Question: I've created this arc chart. I'd like to animate the labels better, have them tween with the arc animations. I've placed the labels inside to avoid being covered up.
<URL>

'''
var arcGenerator = {
radius: 100,
oldData: "",
init: function(data){
var clone = jQuery.extend(true, {}, data);
this.oldData = this.setData(clone, false);
this.setup(this.setData(data, true));
},
update: function(data){
var clone = jQuery.extend(true, {}, data);
this.animate(this.setData(data, true));
this.oldData = this.setData(clone, false);
},
animate: function(data){
var that = this;
var chart = d3.select(".arcchart");
that.generateArcs(chart, data);
},
setData: function(data, isSorted){
var diameter = 2 * Math.PI * this.radius;
var localData = new Array();
var displacement = 0;
var oldBatchLength = 0;
$.each(data, function(index, value) {
var riseLevels = value.segments;
var riseLevelCount = riseLevels.length;
if(oldBatchLength !=undefined){
displacement+=oldBatchLength;
}
var arcBatchLength = 2*Math.PI;
var arcPartition = arcBatchLength/riseLevelCount;
$.each(riseLevels, function( ri, value ) {
var startAngle = (ri*arcPartition);
var endAngle = ((ri+1)*arcPartition);
if(index!=0){
startAngle+=displacement;
endAngle+=displacement;
}
riseLevels[ri]["startAngle"] = startAngle;
riseLevels[ri]["endAngle"] = endAngle;
});
oldBatchLength = arcBatchLength;
localData.push(riseLevels);
});
var finalArray = new Array();
$.each(localData, function(index, value) {
$.each(localData[index], function(i, v) {
finalArray.push(v);
});
});
return finalArray;
},
generateArcs: function(chart, data){
var that = this;
//_arc paths
//append previous value to it.
$.each(data, function(index, value) {
if(that.oldData[index] != undefined){
data[index]["previousEndAngle"] = that.oldData[index].endAngle;
}
else{
data[index]["previousEndAngle"] = 0;
}
});
var arcpaths = that.arcpaths.selectAll("path")
.data(data);
arcpaths.enter().append("svg:path")
.attr("class", function(d, i){
return d.machineType;
})
.style("fill", function(d, i){
return d.color;
})
.transition()
.ease("elastic")
.duration(750)
.attrTween("d", arcTween);
arcpaths.transition()
.ease("elastic")
.style("fill", function(d, i){
return d.color;
})
.duration(750)
.attrTween("d",arcTween);
arcpaths.exit().transition()
.ease("bounce")
.duration(750)
.attrTween("d", arcTween)
.remove();
function arcTween(b) {
var prev = JSON.parse(JSON.stringify(b));
prev.endAngle = b.previousEndAngle;
var i = d3.interpolate(prev, b);
return function(t) {
return that.getArc()(i(t));
};
}
//_arc paths
var r = that.radius - 50;
var ir = that.radius + 90;
//__labels
var labels = that.labels.selectAll("text")
.data(data);
labels.enter()
.append("text")
.attr("text-anchor", "middle")
labels
.attr("x", function(d) {
var a = d.startAngle + (d.endAngle - d.startAngle)/2 - Math.PI/2;
d.cx = Math.cos(a) * (ir+((r-ir)/2));
return d.x = Math.cos(a) * (r + 20);
})
.attr("y", function(d) {
var a = d.startAngle + (d.endAngle - d.startAngle)/2 - Math.PI/2;
d.cy = Math.sin(a) * (ir+((r-ir)/2));
return d.y = Math.sin(a) * (r + 20);
})
.text(function(d) {
return d.color;
})
.each(function(d) {
var bbox = this.getBBox();
d.sx = d.x - bbox.width/2 - 2;
d.ox = d.x + bbox.width/2 + 2;
d.sy = d.oy = d.y + 5;
})
.transition()
.duration(300)
labels
.transition()
.duration(300)
labels.exit().remove();
//__labels
//__pointers
that.pointers.append("defs").append("marker")
.attr("id", "circ")
.attr("markerWidth", 6)
.attr("markerHeight", 6)
.attr("refX", 3)
.attr("refY", 3)
.append("circle")
.attr("cx", 3)
.attr("cy", 3)
.attr("r", 3);
var pointers = that.pointers.selectAll("path.pointer")
.data(data);
pointers.enter()
.append("path")
.attr("class", "pointer")
.style("fill", "none")
.style("stroke", "black")
.attr("marker-end", "url(#circ)");
pointers
.attr("d", function(d) {
if(d.cx > d.ox) {
return "M" + d.sx + "," + d.sy + "L" + d.ox + "," + d.oy + " " + d.cx + "," + d.cy;
} else {
return "M" + d.ox + "," + d.oy + "L" + d.sx + "," + d.sy + " " + d.cx + "," + d.cy;
}
})
.transition()
.duration(300)
pointers
.transition()
.duration(300)
pointers.exit().remove();
//__pointers
},
setup: function(data){
var chart = d3.select("#threshold").append("svg:svg")
.attr("class", "chart")
.attr("width", 420)
.attr("height", 420)
.append("svg:g")
.attr("class", "arcchart")
.attr("transform", "translate(200,200)");
this.arcpaths = chart.append("g")
.attr("class", "arcpaths");
this.labels = chart.append("g")
.attr("class", "labels");
this.pointers = chart.append("g")
.attr("class", "pointer");
this.generateArcs(chart, data);
},
getArc: function(){
var that = this;
var arc = d3.svg.arc()
.innerRadius(function(d, i){
return that.radius;
})
.outerRadius(function(d){
var maxHeight = 100;
var ratio = (d.height/maxHeight * 100)+that.radius;
return ratio;
})
.startAngle(function(d, i){
return d.startAngle;
})
.endAngle(function(d, i){
return d.endAngle;
});
return arc;
}
'''
}
'''
$(document).ready(function() {
var dataCharts = [
{
"data": [
{
"segments": [
{
height: 10,
color: "grey"
},
{
height: 40,
color: "darkgrey"
},
{
height: 33,
color: "grey"
},
{
height: 50,
color: "darkgrey"
},
{
height: 33,
color: "grey"
},
{
height: 10,
color: "darkgrey"
},
{
height: 50,
color: "grey"
},
{
height: 45,
color: "darkgrey"
},
{
height: 10,
color: "grey"
},
{
height: 40,
color: "darkgrey"
}
]
}
]
},
{
"data": [
{
"segments": [
{
height: 50,
color: "red"
},
{
height: 100,
color: "yellow"
},
{
height: 10,
color: "green"
}
]
}
]
}
];
var clone = jQuery.extend(true, {}, dataCharts);
arcGenerator.init(clone[0].data);
$(".testers a").on( "click", function(e) {
e.preventDefault();
var clone = jQuery.extend(true, {}, dataCharts);
var pos = $(this).parent("li").index();
arcGenerator.update(clone[pos].data);
});
});
'''
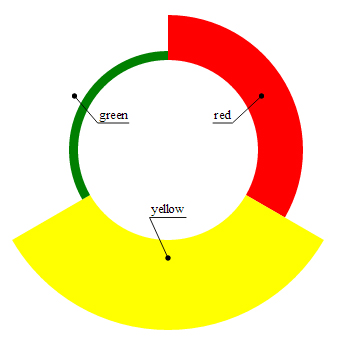
Answer: There are two parts for this. First, the animation of the pointer lines. This is relatively easy and the only thing you're missing is that the '.transition()' is in the wrong place:
'''
pointers
.transition()
.duration(300)
.attr("d", function(d) {
// etc
'''
The second part is the animation of the text labels. This is a bit more difficult because their computation includes some side effects that allow the correct computation of the pointer lines. This comes in two parts -- the computation of the position and the computation of the extent of the displayed text. With that in mind, the changes are relatively straightforward, we just need to make sure that those computations take place before the transition starts:
'''
labels.text(function(d) {
return d.color;
}).each(function(d) {
var a = d.startAngle + (d.endAngle - d.startAngle)/2 - Math.PI/2;
d.cx = Math.cos(a) * (ir+((r-ir)/2));
d.cy = Math.sin(a) * (ir+((r-ir)/2));
d.x = d.x || Math.cos(a) * (r + 20);
d.y = d.y || Math.sin(a) * (r + 20);
var bbox = this.getBBox();
d.sx = d.x - bbox.width/2 - 2;
d.ox = d.x + bbox.width/2 + 2;
d.sy = d.oy = d.y + 5;
})
'''
First, the text itself is set. This is required to be able to use '.getBBox()' to determine its dimensions. Then, all the values required by the pointer paths are computed -- these bits of code were previously in the computation of the position of the text, but that's what we want to transition to so those values are set later (except for new text labels that don't have coordinates set).
All that remains now is to animate the change of coordinates of the text in the same way as before:
'''
.transition()
.duration(300)
.attr("x", function(d) {
var a = d.startAngle + (d.endAngle - d.startAngle)/2 - Math.PI/2;
return d.x = Math.cos(a) * (r + 20);
})
.attr("y", function(d) {
var a = d.startAngle + (d.endAngle - d.startAngle)/2 - Math.PI/2;
return d.y = Math.sin(a) * (r + 20);
});
'''
Complete example <URL>.